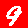
Digit: 9